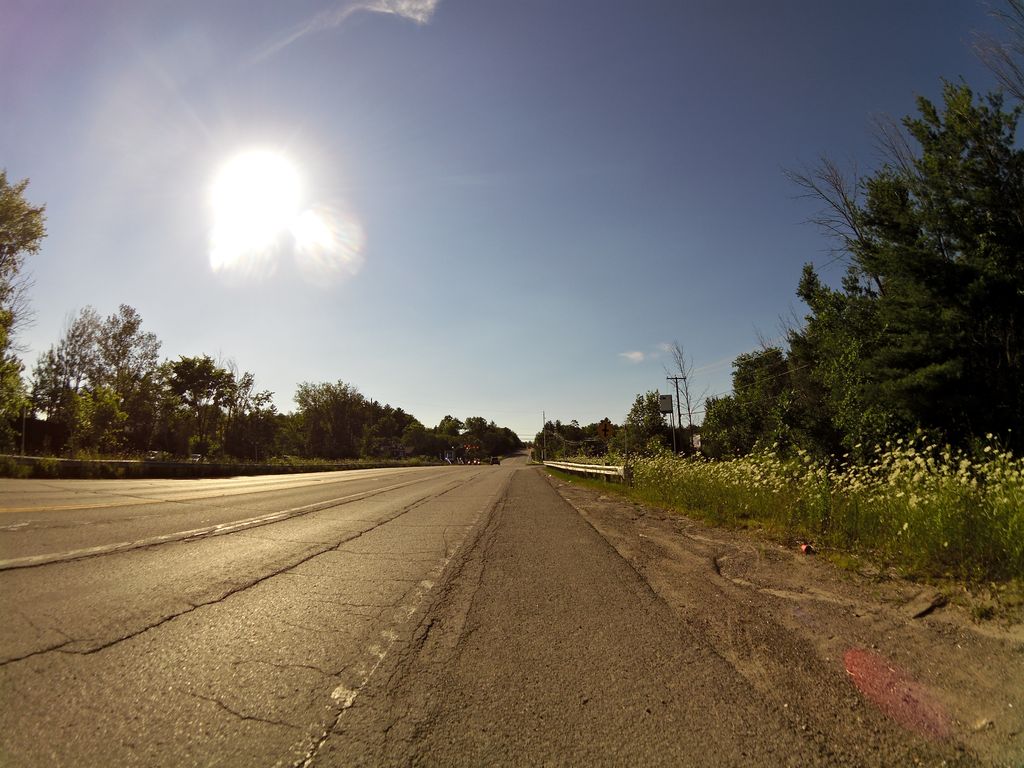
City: ottawa-gatineau